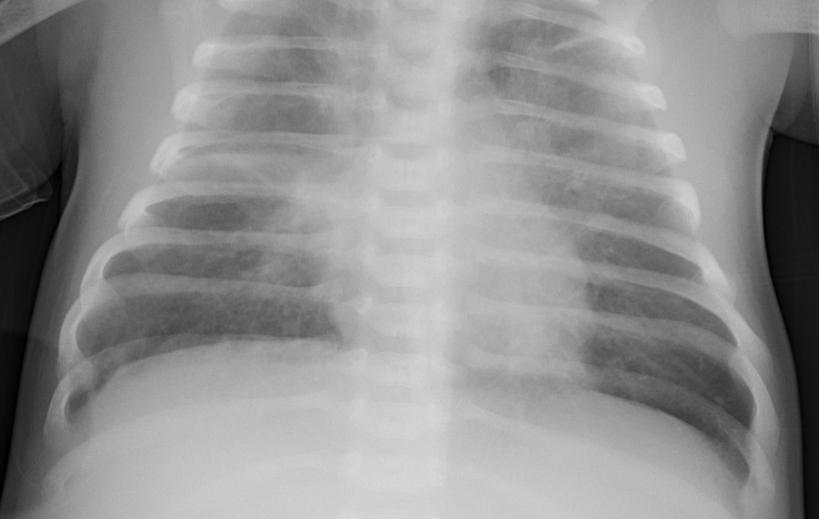
Diagnosis: PNEUMONIA